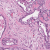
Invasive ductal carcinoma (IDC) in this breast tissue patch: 1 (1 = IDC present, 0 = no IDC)